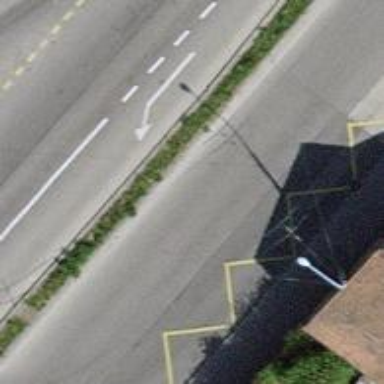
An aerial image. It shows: Bus stop for trolleybuses with designated stop position for public transport.